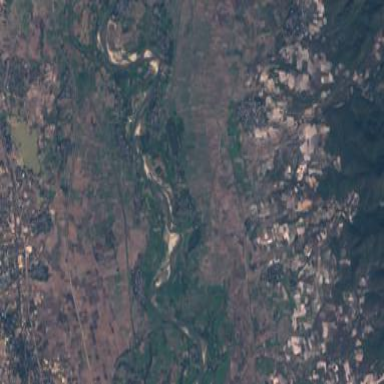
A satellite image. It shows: River flowing through the landscape.